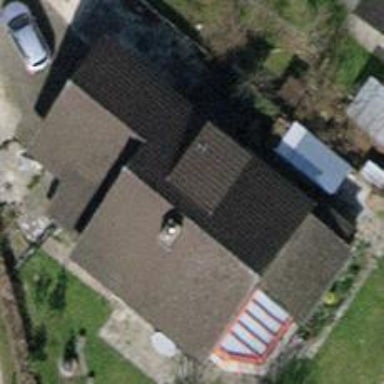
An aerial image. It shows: Simple and straightforward house.